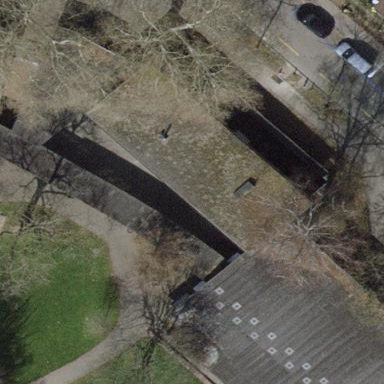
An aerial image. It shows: Part of building.